Question: First time that I'm using UICollectionView, and I'm having some difficulties. Especially with updating and deleting cells (will focus on delete here, hopefully the came cause), with data from a 'NSFetchResultController'. I have made a custom cell in in interface builder as part of a storyboard like this:

I have a custom 'UICollectionViewCell'subclass with the following properties:
'''
@property (strong, nonatomic) IBOutlet UIButton *deleteButton;
@property (strong, nonatomic) IBOutlet UITextField *textField;
@property (strong, nonatomic) IBOutlet UIView *containerView;
@property (strong, nonatomic) IBOutlet UIView *textFieldContainer;
'''
In IB I have set the cell class to my custom class, connected the elements to the properties of my custom class and set the identifier to 'Cell'.
In my Collection View view controller I set up the collection view and fetchResultController and relevant methods like this:
'''
- (NSInteger)numberOfSectionsInCollectionView:(UICollectionView *)collectionView
{
return [[self.fetchedResultsController sections] count];
}
- (NSInteger)collectionView:(UICollectionView *)collectionView numberOfItemsInSection:(NSInteger)section
{
id <NSFetchedResultsSectionInfo> sectionInfo = [self.fetchedResultsController sections][section];
return [sectionInfo numberOfObjects];
}
- (UICollectionViewCell *)collectionView:(UICollectionView *)collectionView cellForItemAtIndexPath:(NSIndexPath *)indexPath
{
NoteCollectionViewCell* cell = (NoteCollectionViewCell *)[collectionView dequeueReusableCellWithReuseIdentifier:@"Cell" forIndexPath:indexPath];
[self configureCell:cell atIndexPath:indexPath];
return cell;
}
- (void)configureCell:(NoteCollectionViewCell *)cell atIndexPath:(NSIndexPath *)indexPath
{
cell.deleteButton.tag = indexPath.row;
[cell.deleteButton addTarget:self action:@selector(deleteNote:) forControlEvents:UIControlEventTouchUpInside];
[...]
// I'm having some weird problem with this, se description below.
Note *note = [self.fetchedResultsController objectAtIndexPath:indexPath];
cell.textField.tag = indexPath.row;
cell.textField.delegate = self;
cell.textField.text = note.name;
[...]
#pragma mark - Fetched results controller
- (NSFetchedResultsController *)fetchedResultsController
{
[Default FRC method]
}
- (void)controller:(NSFetchedResultsController *)controller didChangeObject:(id)anObject
atIndexPath:(NSIndexPath *)indexPath forChangeType:(NSFetchedResultsChangeType)type
newIndexPath:(NSIndexPath *)newIndexPath
{
UICollectionView *collectionView = self.collectionView;
switch(type) {
case NSFetchedResultsChangeInsert:
[collectionView insertItemsAtIndexPaths:@[newIndexPath]];
break;
case NSFetchedResultsChangeDelete:
[collectionView deleteItemsAtIndexPaths:@[indexPath]];
break;
case NSFetchedResultsChangeUpdate:
[self configureCell:(NoteCollectionViewCell *)[collectionView cellForItemAtIndexPath:indexPath] atIndexPath:indexPath];
break;
}
}
'''
My delete action looks like this:
'''
- (void)deleteNote:(UIButton *)sender
{
Note *note = [self.fetchedResultsController objectAtIndexPath:[NSIndexPath indexPathForItem:sender.tag inSection:0]];
[[AppDelegate sharedAppDelegate].managedObjectContext deleteObject:note];
[[AppDelegate sharedAppDelegate] saveContext];
}
'''
My update action ('UITextField' delegate method) looks like this:
'''
- (void)textFieldDidEndEditing:(UITextField *)textField
{
Note *note = [self.fetchedResultsController objectAtIndexPath:[NSIndexPath indexPathForItem:textField.tag inSection:0]];
note.name = textField.text;
[[AppDelegate sharedAppDelegate] saveContext];
}
'''
The problem(s) is as follows:
- - - -
Any ideas on how to solve these problems would be great!
As comment below, this log in my 'deleteNote' action always returns 0 for indexPath row. Don't know if that could be the cause.
'''
NSIndexPath *indexPath = [NSIndexPath indexPathForItem:sender.tag inSection:0];
NSLog(@"indexPath: %@. Row: %d", indexPath, indexPath.row);
'''
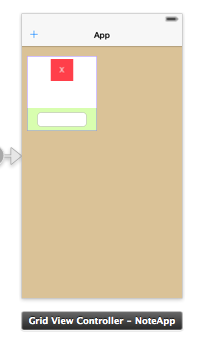
Answer: I don't know if that explains your problem, but you call
'''
[cell.deleteButton addTarget:self action:@selector(deleteNote:) forControlEvents:UIControlEventTouchUpInside];
'''
in 'configureCell:atIndexPath:', so that multiple actions are attached to the
button if a cell is modified or reused. Then the 'deleteNote:' would be called
more than once for one touch event.
As a workaround, you could check 'cell.deleteButton.tag' to see if an action has already been attached to the button, or better:
- 'NoteCollectionViewCell'-